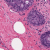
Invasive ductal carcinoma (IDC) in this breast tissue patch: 0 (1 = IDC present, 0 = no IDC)